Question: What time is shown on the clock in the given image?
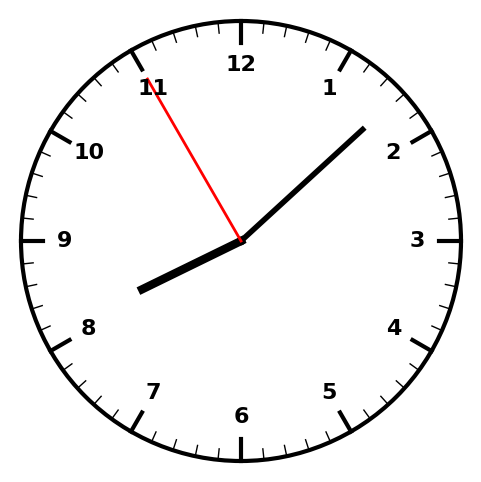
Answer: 08:07:55